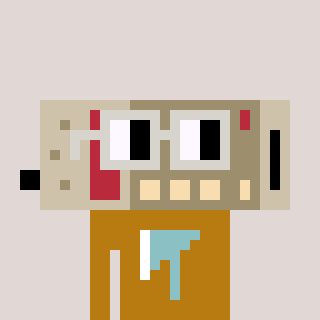
a pixel art character with square light gray glasses, a cordless phone-shaped head and a gold-colored body on a warm background